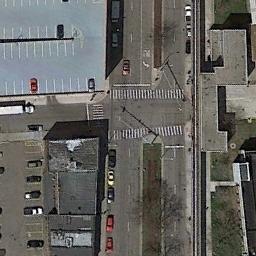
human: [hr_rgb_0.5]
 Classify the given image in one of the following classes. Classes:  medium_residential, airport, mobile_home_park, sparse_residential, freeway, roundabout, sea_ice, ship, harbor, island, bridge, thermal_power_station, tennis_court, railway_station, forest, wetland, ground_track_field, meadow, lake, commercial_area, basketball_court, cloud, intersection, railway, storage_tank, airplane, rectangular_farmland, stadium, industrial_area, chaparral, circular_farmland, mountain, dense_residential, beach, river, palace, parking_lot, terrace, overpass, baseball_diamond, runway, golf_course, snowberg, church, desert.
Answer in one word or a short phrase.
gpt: intersection